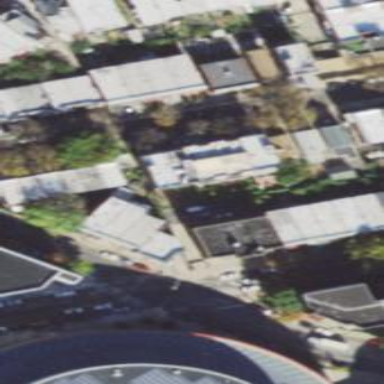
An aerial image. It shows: Sidewalk.